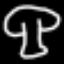
Label: mushroom